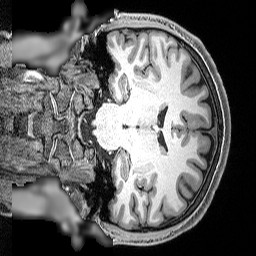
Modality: T1w
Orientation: coronal
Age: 26
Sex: male
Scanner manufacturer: siemens
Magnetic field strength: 3 T
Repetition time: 2.5 s
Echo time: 0.0029 s